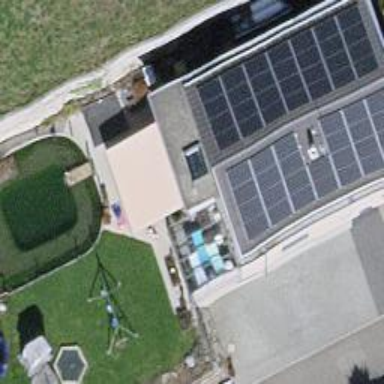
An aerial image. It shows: Solar power generator.